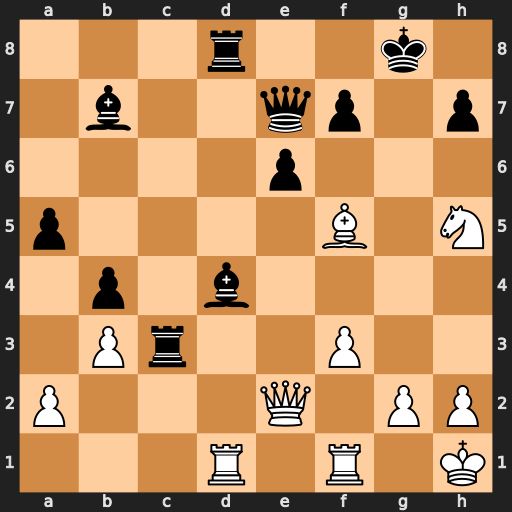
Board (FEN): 3r2k1/1b2qp1p/4p3/p4B1N/1p1b4/1Pr2P2/P3Q1PP/3R1R1K
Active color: w
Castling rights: -
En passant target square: -
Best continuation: Rxd4 Rxd4 Qe5